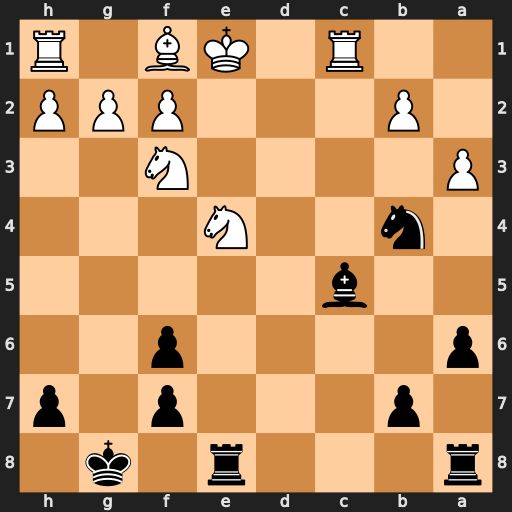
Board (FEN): r3r1k1/1p3p1p/p4p2/2b5/1n2N3/P4N2/1P3PPP/2R1KB1R
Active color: b
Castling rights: K
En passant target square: -
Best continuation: Rxe4+ Be2 Nd3+